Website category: restaurant
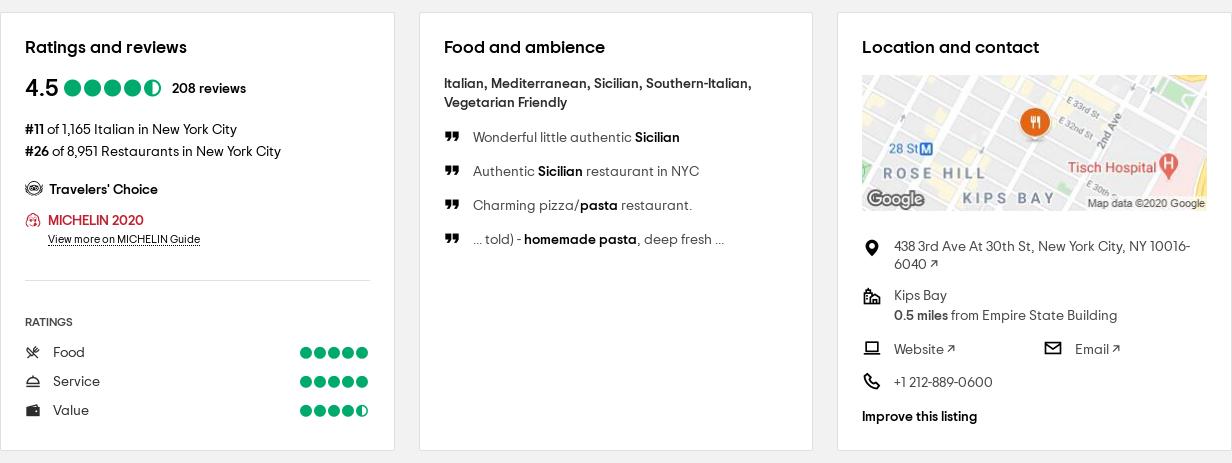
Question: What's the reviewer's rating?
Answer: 4.5

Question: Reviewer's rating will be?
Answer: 4.5

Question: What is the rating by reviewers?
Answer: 4.5

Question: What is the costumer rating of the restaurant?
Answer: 4.5

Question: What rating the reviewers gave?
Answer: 4.5

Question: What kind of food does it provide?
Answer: Italian, Mediterranean, Sicilian, Southern-Italian, Vegetarian Friendly

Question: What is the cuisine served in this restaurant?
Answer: Italian, Mediterranean, Sicilian, Southern-Italian, Vegetarian Friendly

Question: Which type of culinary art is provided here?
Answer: Italian, Mediterranean, Sicilian, Southern-Italian, Vegetarian Friendly

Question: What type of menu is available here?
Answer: Italian, Mediterranean, Sicilian, Southern-Italian, Vegetarian Friendly

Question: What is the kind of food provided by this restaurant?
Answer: Italian, Mediterranean, Sicilian, Southern-Italian, Vegetarian Friendly

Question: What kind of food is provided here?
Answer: Italian, Mediterranean, Sicilian, Southern-Italian, Vegetarian Friendly

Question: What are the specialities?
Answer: Italian, Mediterranean, Sicilian, Southern-Italian, Vegetarian Friendly

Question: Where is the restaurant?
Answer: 438 3rd Ave At 30th St, New York City, NY 10016-6040

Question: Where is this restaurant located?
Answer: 438 3rd Ave At 30th St, New York City, NY 10016-6040

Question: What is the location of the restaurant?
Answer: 438 3rd Ave At 30th St, New York City, NY 10016-6040

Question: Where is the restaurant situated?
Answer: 438 3rd Ave At 30th St, New York City, NY 10016-6040

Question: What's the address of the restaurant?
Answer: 438 3rd Ave At 30th St, New York City, NY 10016-6040

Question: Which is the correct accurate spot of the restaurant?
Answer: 438 3rd Ave At 30th St, New York City, NY 10016-6040

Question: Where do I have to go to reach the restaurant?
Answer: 438 3rd Ave At 30th St, New York City, NY 10016-6040

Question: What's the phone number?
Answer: +1 212-889-0600

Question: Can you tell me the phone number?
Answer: +1 212-889-0600

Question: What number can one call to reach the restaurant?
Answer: +1 212-889-0600

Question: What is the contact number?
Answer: +1 212-889-0600

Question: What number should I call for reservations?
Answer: +1 212-889-0600

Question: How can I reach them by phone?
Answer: +1 212-889-0600